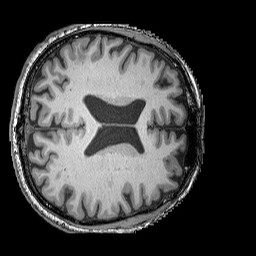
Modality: T1w
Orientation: axial
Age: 63
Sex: male
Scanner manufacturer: siemens
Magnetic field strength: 3 T
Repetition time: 2.25 s
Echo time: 0.00411 s